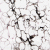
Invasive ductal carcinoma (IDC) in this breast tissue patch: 0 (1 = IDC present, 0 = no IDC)